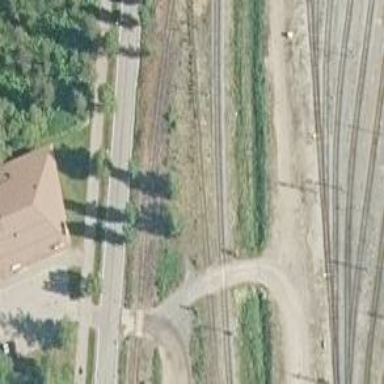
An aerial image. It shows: Railway spur service.